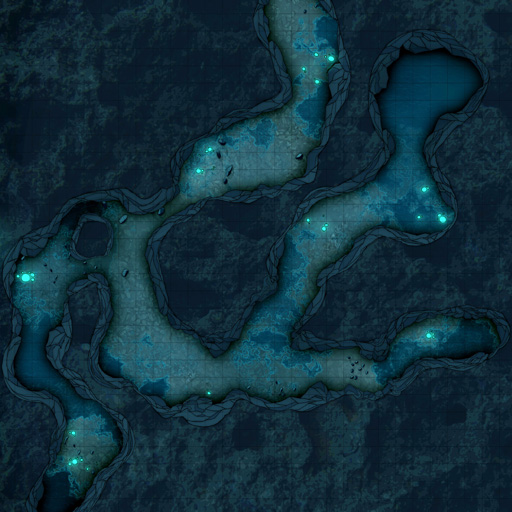
A D&D Grid Map stone cave torches (Flooded Cave Map)